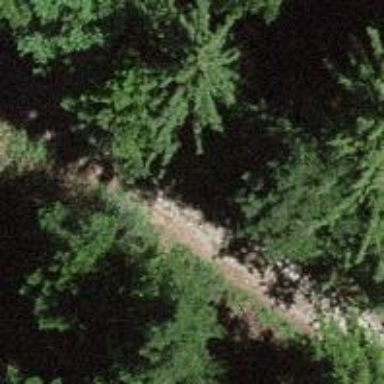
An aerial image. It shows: Unpaved track with tracktype grade4.